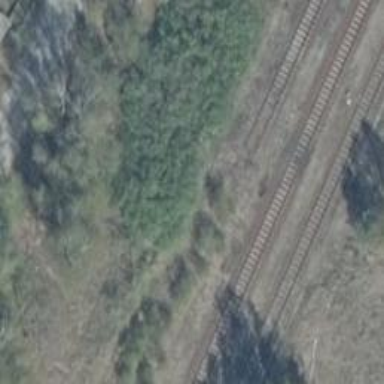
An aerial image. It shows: Railway switch.